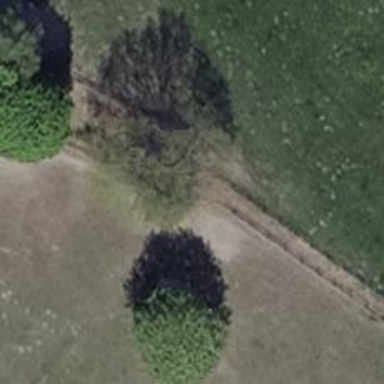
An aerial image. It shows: Row of trees in natural setting.